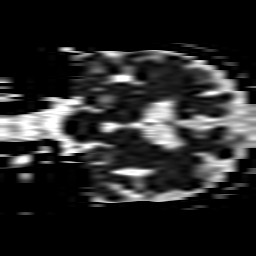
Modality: ADC
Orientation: coronal
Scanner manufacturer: philips
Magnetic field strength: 1.5 T
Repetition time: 2.999 s
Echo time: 0.06279 s